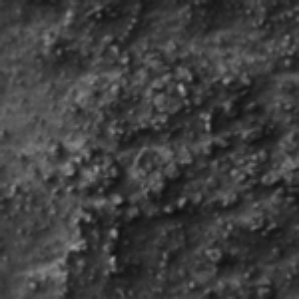
Label: frost